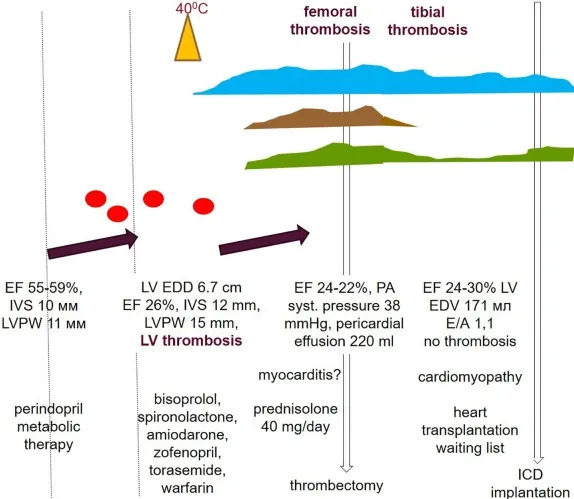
The endomyocardial biopsy of the right ventricle (10-50 micron scale). Hematoxylin eosin staining showed: the endocardium is thin. Cardiomyocytes with foci of enlightenment in the perinuclear zone, disarray, with homogenization of the cytoplasm. In individual cardiomyocytes, there are foci of myolysis with the formation of voids in the cytoplasm. Microvessels with red blood cell sludge phenomenon, sclerosed walls, proliferation of endothelial cells, stenosis of the lumen and single perivascular lymphohistiocytic cells. There are minor hemorrhages, mild sclerosis. Staining of congo red (in non-polarized and polarized light), Perls reaction, the PAS reaction are a negative.
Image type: chart (chart)